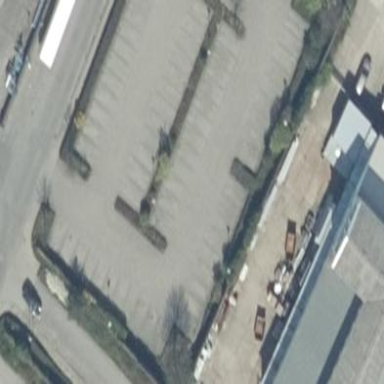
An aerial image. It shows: Parking lot with parking aisles.